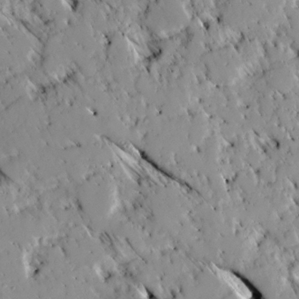
Label: non_frost